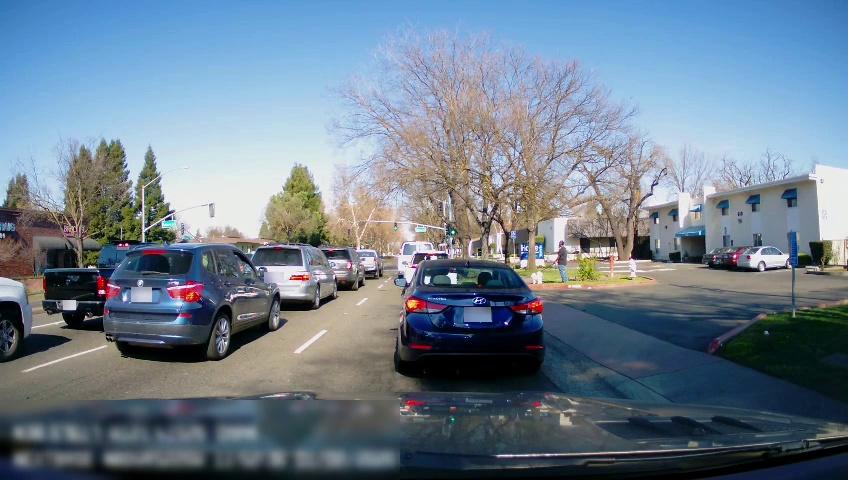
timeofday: Day
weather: Sunny
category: Drivable Space
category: Vehicles | Car
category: Vehicles | Car
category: Vehicles | Car
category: Pedestrians
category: Vehicles | Truck
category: Vehicles | Truck
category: Vehicles | Truck
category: Vehicles | SUV
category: Vehicles | SUV
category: Vehicles | Car
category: Vehicles | Van
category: Vehicles | SUV
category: Vehicles | Car
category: Lanes | Alternate Lane
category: Lanes | Alternate Lane
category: Lanes | Current Lane
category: Traffic | Signs
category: Traffic | Signs
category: Traffic | Lights
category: Traffic | Signs
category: Traffic | Lights